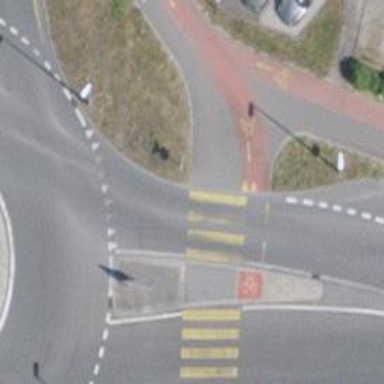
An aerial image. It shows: Kerb barrier.